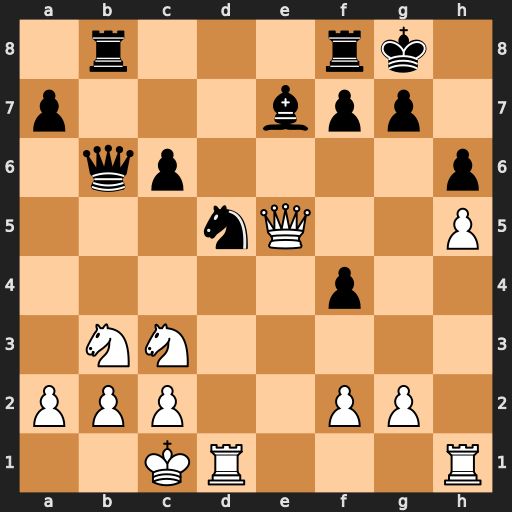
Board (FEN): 1r3rk1/p3bpp1/1qp4p/3nQ2P/5p2/1NN5/PPP2PP1/2KR3R
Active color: w
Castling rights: -
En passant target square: -
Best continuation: Nxd5 cxd5 Qxe7